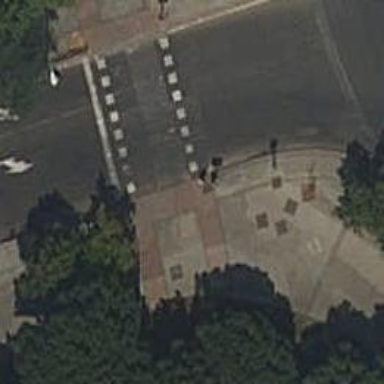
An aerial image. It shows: Crossing with traffic signals.